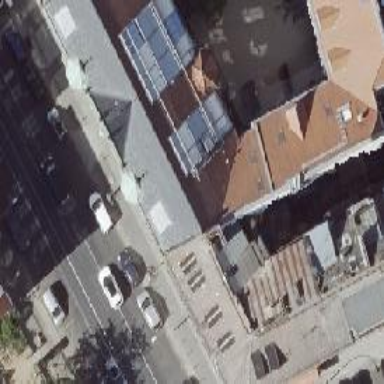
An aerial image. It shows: Furniture shop.